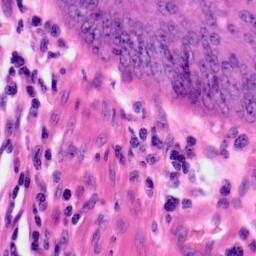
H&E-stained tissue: Colon